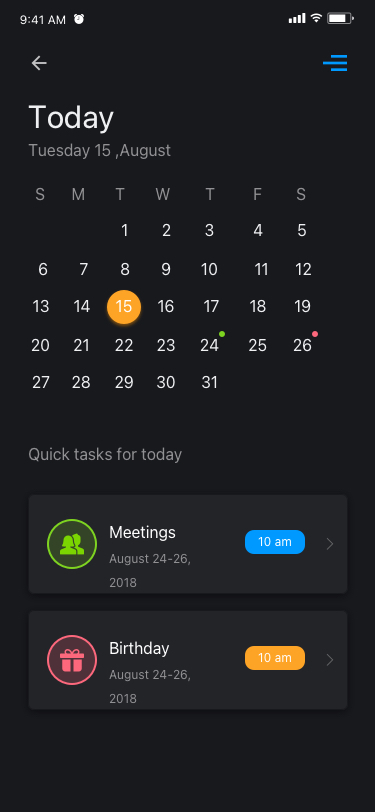
Text in this UI design:
Today
Tuesday 15 ,August
S
6
13
20
27
M
7
14
21
28
T
1
8
15
22
29
W
2
9
16
23
30
T
3
10
17
24
31
F
4
11
18
25
S
5
12
19
26
Quick tasks for today
August 24-26, 2018
Meetings
10 am
August 24-26, 2018
Birthday
10 am
9:41 AM